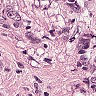
Metastatic tissue present: yes